Question: I want to produce an HTML file like this example:
>
# English
En Lorem ipsum dolor sit amet, consectetur adipiscing elit.Nunc rutrum, eros sit amet ornare faucibus.
# Francais
Fr Lorem ipsum dolor sit amet, consectetur adipiscing elit.Nunc rutrum, eros sit amet ornare faucibus.
From the following example XML source, on which I have no control:
'''
<?xml version="1.0" encoding="ISO-8859-1"?>
<content id="">
<header language="en">
<enabled>true</enabled>
<img src="http://i.stack.imgur.com/xGCNw.gif" />
<!-- more header-related elements -->
</header>
<header language="fr">
<enabled>false</enabled>
<img src="" />
<!-- more header-related elements -->
</header>
<html language="en" type="source">
<![CDATA[
<p>En Lorem ipsum dolor sit amet, consectetur adipiscing elit.</p>
<p>Nunc rutrum, eros sit amet ornare faucibus.</p>
]]>
</html>
<html language="fr" type="source">
<![CDATA[
<p>Fr Lorem ipsum dolor sit amet, consectetur adipiscing elit.</p>
<p>Nunc rutrum, eros sit amet ornare faucibus.</p>
]]>
</html>
</content>
'''
So I wrote this XSLT to do it:
'''
<?xml version="1.0"?>
<xsl:stylesheet version="1.0" xmlns:xsl="http://www.w3.org/1999/XSL/Transform">
<xsl:template match="/">
<h1>English</h1>
<hr/>
<xsl:for-each select="content/header">
<xsl:call-template name="header">
<xsl:with-param name="lang">en</xsl:with-param>
</xsl:call-template>
</xsl:for-each>
<xsl:for-each select="content/html">
<xsl:call-template name="html">
<xsl:with-param name="lang">en</xsl:with-param>
</xsl:call-template>
</xsl:for-each>
<hr/>
<h1>Francais</h1>
<hr/>
<xsl:for-each select="content/header">
<xsl:call-template name="header">
<xsl:with-param name="lang">fr</xsl:with-param>
</xsl:call-template>
</xsl:for-each>
<xsl:for-each select="content/html">
<xsl:call-template name="html">
<xsl:with-param name="lang">fr</xsl:with-param>
</xsl:call-template>
</xsl:for-each>
</xsl:template>
<xsl:template name="header" match="*">
<xsl:param name='lang'/>
<xsl:if test="current()[@language=$lang]">
<xsl:if test="enabled[normalize-space(text())='true']">
<xsl:call-template name="image"/>
<!-- more header-related elements -->
</xsl:if>
</xsl:if>
</xsl:template>
<xsl:template name="image" match="*">
<xsl:if test="img[not(normalize-space(@src)='')]">
<xsl:copy-of select="img"/>
</xsl:if>
</xsl:template>
<xsl:template name="html" match="*">
<xsl:param name='lang'/>
<xsl:if test="current()[@language=$lang]">
<xsl:value-of select="node()" disable-output-escaping="yes" />
</xsl:if>
</xsl:template>
</xsl:stylesheet>
'''
That said, my solution feels very verbose, but seems to enable useful composition and reutilization properties, which are two things very important to me, since I will need to transform lots of XML documents whose structure is similar to this example; and thus, if most of my XSLTs can reuse parts of other XSLTs, this will be very useful.
A few notes of interest:
- -
So I would like to learn if my solution looks either anti-idiomatic-or even plain wrong-to you, XSLT wranglers.
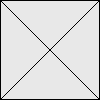
Answer: :
'''
<xsl:stylesheet version="1.0"
xmlns:xsl="http://www.w3.org/1999/XSL/Transform"
xmlns:my="my:my" exclude-result-prefixes="my">
<xsl:output omit-xml-declaration="yes" indent="yes"/>
<my:langs>
<lang short="en">English</lang>
<lang short="fr">Francais</lang>
</my:langs>
<xsl:variable name="vLangs" select="document('')/*/my:langs/*"/>
<xsl:template match="header">
<xsl:apply-templates select="node()|@*"/>
<hr/>
<xsl:apply-templates select=
"../html[@language=current()/@language]/text()"/>
</xsl:template>
<xsl:template match="header/@language">
<h1><xsl:value-of select="$vLangs[@short=current()]"/></h1>
</xsl:template>
<xsl:template match="header[enabled='true']/img[@src and not(@src='')]">
<xsl:copy-of select="."/>
</xsl:template>
<xsl:template match="html/text()">
<xsl:value-of select="." disable-output-escaping="yes"/>
</xsl:template>
<xsl:template match="html|text()"/>
</xsl:stylesheet>
'''
:
'''
<content id="">
<header language="en">
<enabled>true</enabled>
<img src="http://i.stack.imgur.com/xGCNw.gif" />
<!-- more header-related elements -->
</header>
<header language="fr">
<enabled>false</enabled>
<img src="" />
<!-- more header-related elements -->
</header>
<html language="en" type="source">
<![CDATA[
<p>En Lorem ipsum dolor sit amet, consectetur adipiscing elit.</p>
<p>Nunc rutrum, eros sit amet ornare faucibus.</p>
]]>
</html>
<html language="fr" type="source">
<![CDATA[
<p>Fr Lorem ipsum dolor sit amet, consectetur adipiscing elit.</p>
<p>Nunc rutrum, eros sit amet ornare faucibus.</p>
]]>
</html>
</content>
'''
:
'''
<h1>English</h1>
<img src="http://i.stack.imgur.com/xGCNw.gif" />
<hr />
<p>En Lorem ipsum dolor sit amet, consectetur adipiscing elit.</p>
<p>Nunc rutrum, eros sit amet ornare faucibus.</p>
<h1>Francais</h1>
<hr />
<p>Fr Lorem ipsum dolor sit amet, consectetur adipiscing elit.</p>
<p>Nunc rutrum, eros sit amet ornare faucibus.</p>
'''
:
1. The use of templates and pattern matching.
2. The use of <xsl:apply-templates>
3. The use of predicates both in the match pattern of the templates and for selecting the necessary node-list in <xsl:apply-templates>